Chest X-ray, PA view. Patient: 63 years old, sex M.
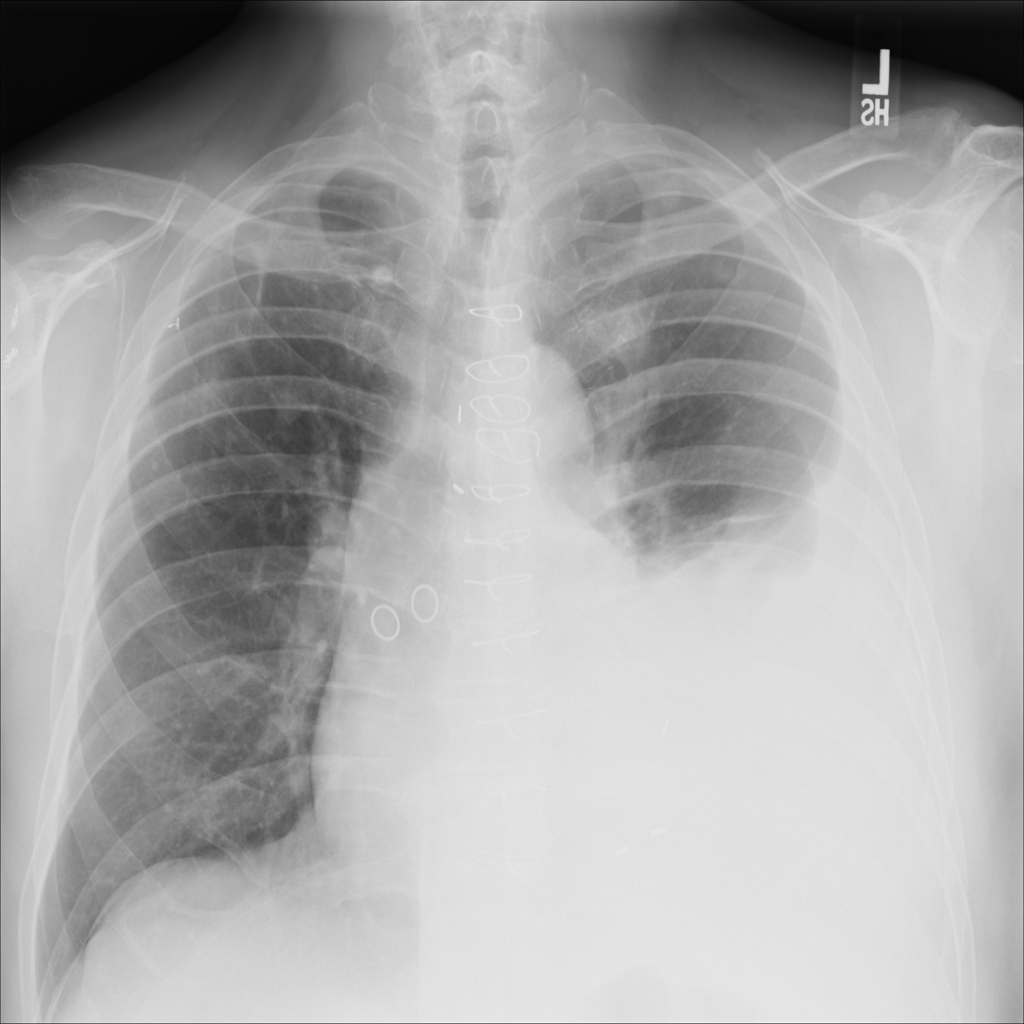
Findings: Effusion